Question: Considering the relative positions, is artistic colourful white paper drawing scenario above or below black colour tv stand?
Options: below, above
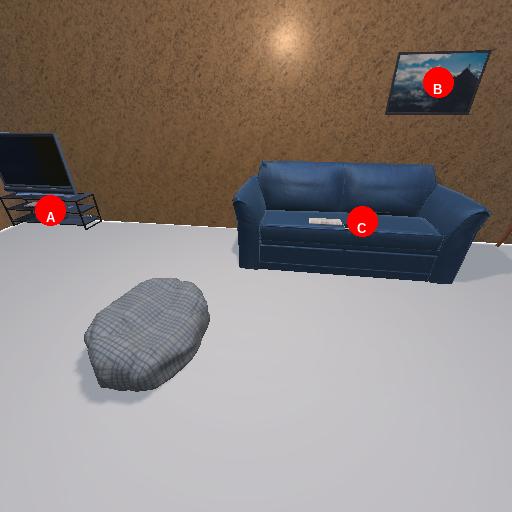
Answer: below